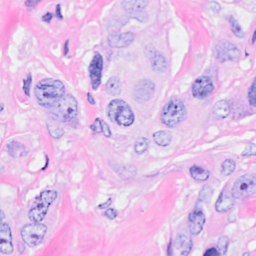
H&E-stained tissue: Breast